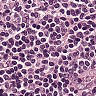
Metastatic tissue present: no